Question: I have a toolbar with some cars on the left of the window, and I want to click on one element and drag it to the board creating a clone of it, but I can't do it.
My app looks like this:

Cars on the left are my desired dragged.
My source code is:
'''
public class Car extends MovieClip
{
// imports...
var newcar:Car;
public function Car(){
addListeners();
}
private function addListeners():void{
this.addEventListener(MouseEvent.MOUSE_DOWN,clone);
}
private function clone(e:MouseEvent):void{
// Clone the object
newcar = new dibujo();
newcar.graphics.copyFrom(this.graphics);
newcar.x = this.x;
this.parent.addChild(newcar);
// Asign new events to recently created mc
newcar.addEventListener(MouseEvent.MOUSE_OVER,dragCar);
newcar.addEventListener(MouseEvent.MOUSE_UP,dropCar);
}
private function dragCar(e:MouseEvent):void{
this.startDrag();
}
private function dropCar(e:MouseEvent):void{
this.stopDrag();
}
}
'''
The red car and the truck use my own basic class called 'Car'.
Thanks in advance! I hope someone can help me.
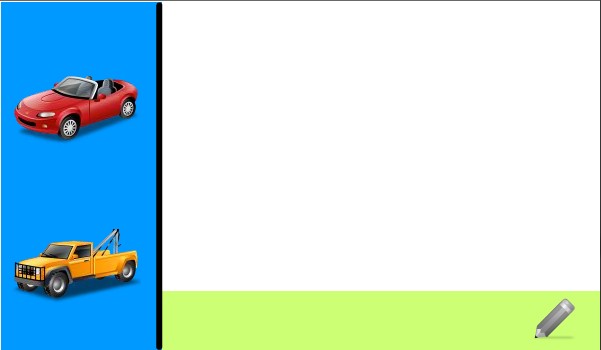
Answer: And what is not working?
Main problem I see is, that you create new car, but you don't add it to the display list. In your clone function, you need something like
'''
this.parent.addChild(newcar);
'''
edit:
So as I said in comments, problem is, tah property graphics is read only, so you can't change it.
If your cars are instaces of classes that extend your Car (if they are not, you can easily make them), you can use this:
replace
'''
newcar = new dibujo(); //I think you menat new Car() here
'''
with
'''
newcar = new e.target.constructor;
'''
this should finally make it work.
You will then encounter problem with dragging - it never stops. But solution is simple, add this line to your stopDrag function:
'''
e.target.removeEventListener(MouseEvent.MOUSE_MOVE, dragCar);
'''